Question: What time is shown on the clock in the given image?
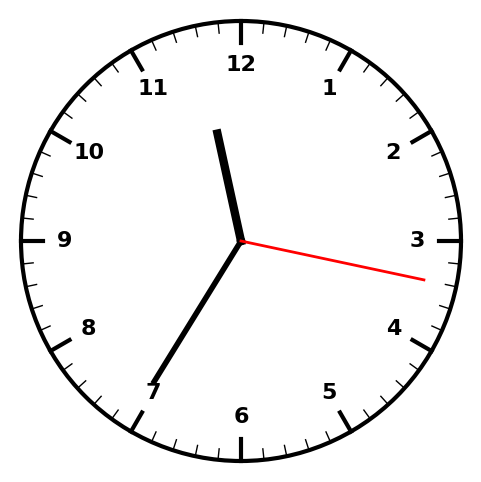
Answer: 11:35:17